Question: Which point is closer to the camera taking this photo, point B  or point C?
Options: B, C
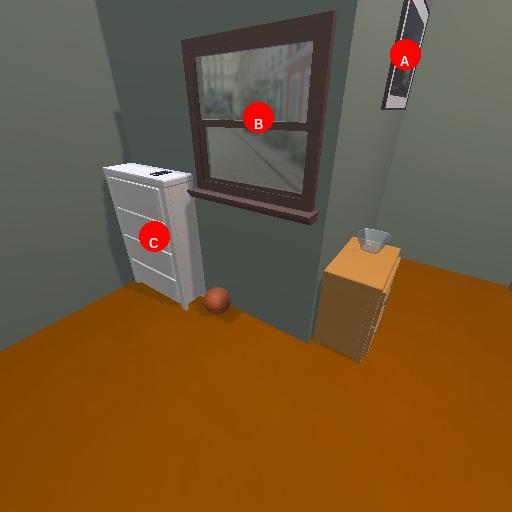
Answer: B